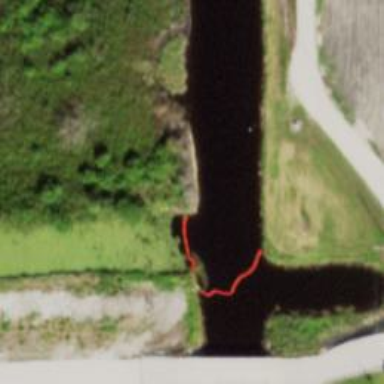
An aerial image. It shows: Canal.